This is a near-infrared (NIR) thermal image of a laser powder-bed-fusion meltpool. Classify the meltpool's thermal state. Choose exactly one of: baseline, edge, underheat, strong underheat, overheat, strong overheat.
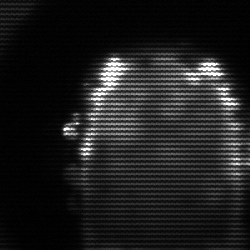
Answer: baseline